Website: home-depot
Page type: billing-address
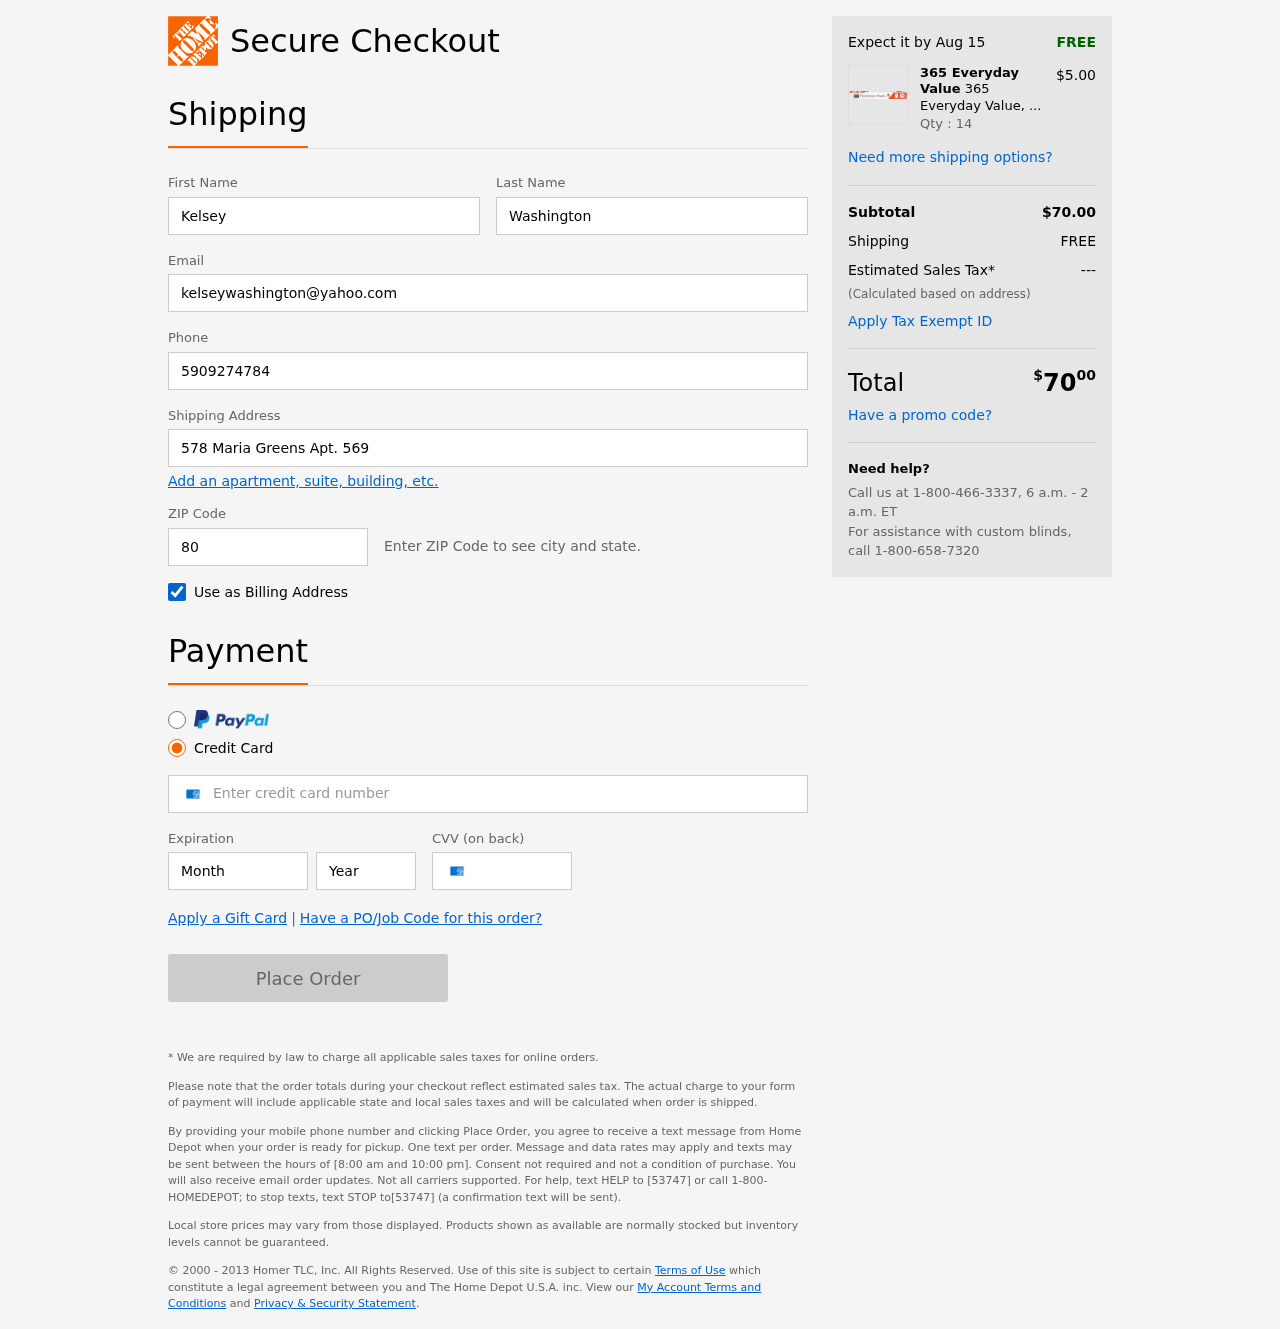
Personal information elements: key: PII_FIRSTNAME
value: Kelsey
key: PII_LASTNAME
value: Washington
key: PII_EMAIL
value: kelseywashington@yahoo.com
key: PII_PHONE
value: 5909274784
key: PII_STREET
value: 578 Maria Greens Apt. 569
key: PII_POSTCODE
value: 80333
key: PII_CARD_NUMBER
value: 3404 4573 7499 109
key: PII_CARD_EXPIRY_MONTH
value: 06
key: PII_CARD_CVV
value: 2435
Product elements: key: PRODUCT1_BRAND
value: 365 Everyday Value
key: PRODUCT1_NAME
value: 365 Everyday Value, Parchment Paper, 72 SQ FT
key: PRODUCT1_PRICE
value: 5
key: PRODUCT1_QUANTITY
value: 14
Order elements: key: ORDER_DELIVERY_DATE
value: Aug 15
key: ORDER_SUBTOTAL
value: $70.00
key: ORDER_SHIPPING_COST
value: FREE
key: ORDER_TAX
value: ---
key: ORDER_TOTAL2
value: $7000